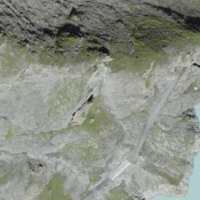
EUNIS habitat code: 31
Species observed at this site:
Montifringilla nivalis